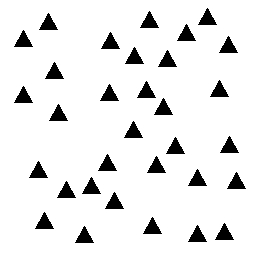
Squares: 0
Triangles: 32
Stars: 0
Total shapes: 32